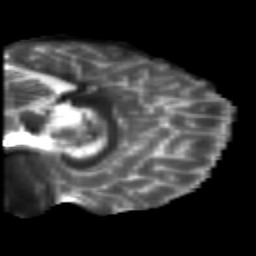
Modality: T2w
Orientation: sagittal
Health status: healthy
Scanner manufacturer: siemens
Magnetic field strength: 3 T
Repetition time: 10 s
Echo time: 0.092 s